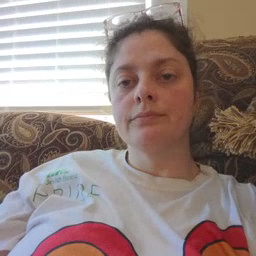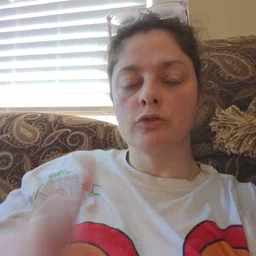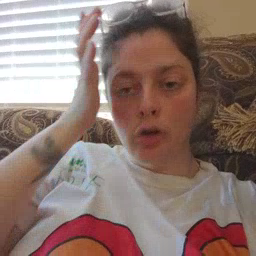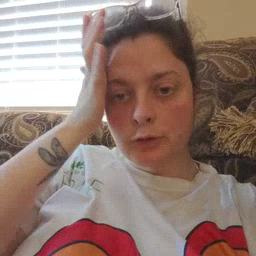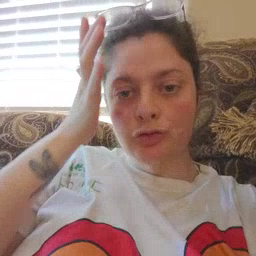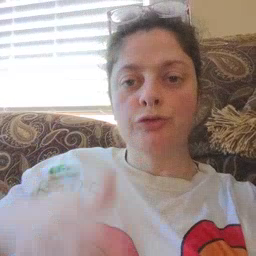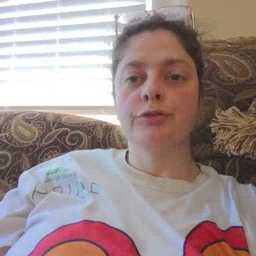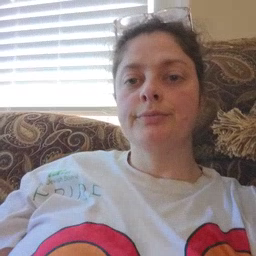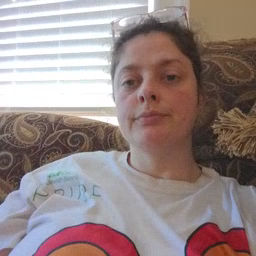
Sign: garbage